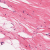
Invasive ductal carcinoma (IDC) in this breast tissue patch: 0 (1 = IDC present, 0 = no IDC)